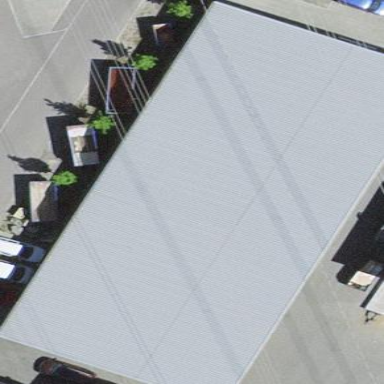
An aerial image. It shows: View of roof of building.